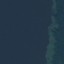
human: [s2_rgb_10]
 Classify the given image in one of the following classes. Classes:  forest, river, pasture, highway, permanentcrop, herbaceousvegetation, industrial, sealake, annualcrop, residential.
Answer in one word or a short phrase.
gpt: SeaLake